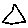
Label: triangle